Question: Basically, I want the server to be able to send some data back to the client, except that this data will only become available after the entire HTML blob has already been generated. Specifically, I want to put a time-to-render (TTR) indicator on every page:

Currently the time is being measured from the point the first component starts rendering up to the point at which the last component is rendered. However, this misses out on the time needed by all the other stuff like middleware (I'm using Django) that goes on before/after the main HTML Blob is rendered.
If i measure it from the final post-post-processing point, I cannot just append the TTR string onto the HTML blob because the final /html tag has already been done. I could possibly do some clever regex-string-replace-thingy to insert it the blob, but that feels very dirty.
I could just append the closing /body /html tags until this stuff is done, but that feels equally dirty: I'll have to purposely split off the "closing" tags of the main page from the rest of the page just so I can put the TTR indicator before those tags.
Is there anyway I could have a fully formed HTML page, and just tack on some tags the final /body /html tags that would contain this information, that I could Javascript into my TTR div, while having it still be valid html? Or is there any way to pass back metadata along with the HTML blob, which my Javascript could read and also place into my TTR div? Or is there any other better way of doing this that I am completely missing out on?
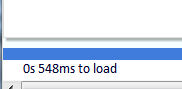
Answer: Why not just put the container into your HTML as you generate it, and populate it with a string that you know won't appear anywhere else in the document. Then you can simply 'str_replace()' it in 'post-post-processing'.
You could, if your feeling brave, try and do something similar with 'sprintf()' but I suspect that would occasionally result in odd output because of the fact that the conversion specifications for sprintf are so simple, and you may end up with them intentionally appearing somewhere in the document. Also (on my PHP 5.2.17/Win32 at least) 'sprintf()' is slower than 'str_replace()' for a single replace term.
If you are generating you page as a string and not sending any output to the browser until the very end, or you are output buffering, you set a cookie that is accessible from Javascript and have the browser do a 'document.getElementById('an_element').innerHTML = cookieValue;' onload, but I would say that relying on Javascript for this would give you another layer of things to get muddled up along the way/generally go wrong.
If you can't set headers by the time you have finished rendering the HTML because you have already sent some content, you would have the same problem as with statically placing the data on the page - you can add a '<script>' after '</body></html>' either...